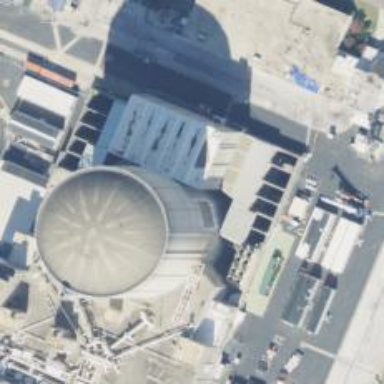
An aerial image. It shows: Nuclear power generator.